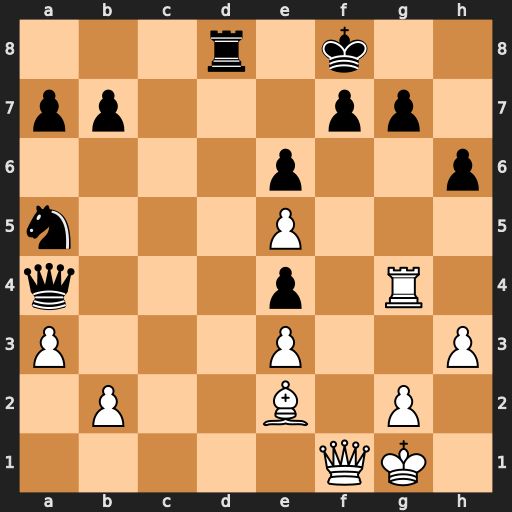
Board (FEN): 3r1k2/pp3pp1/4p2p/n3P3/q3p1R1/P3P2P/1P2B1P1/5QK1
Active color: w
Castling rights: -
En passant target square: -
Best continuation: Rxg7 Kxg7 Qf6+ Kf8 Qxd8+